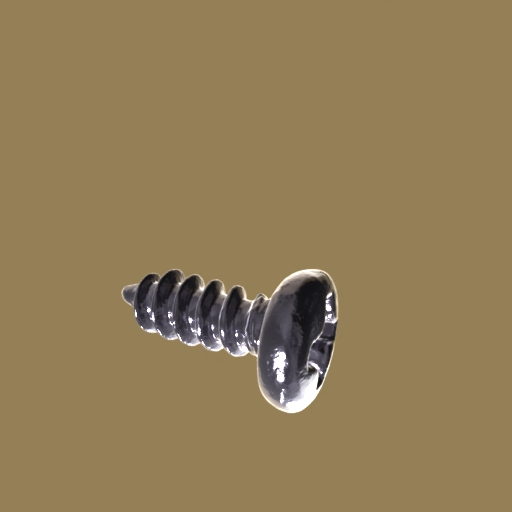
Label: screw